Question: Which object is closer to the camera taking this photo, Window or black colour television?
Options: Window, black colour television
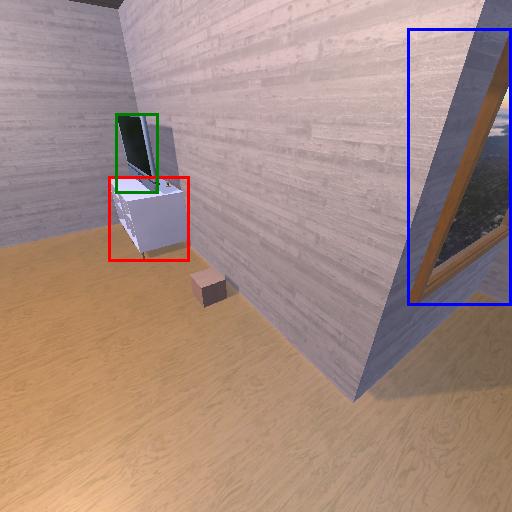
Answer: Window